Aerial crown-view tile of a tropical tree (Barro Colorado Island, Panama), acquired 20250124:
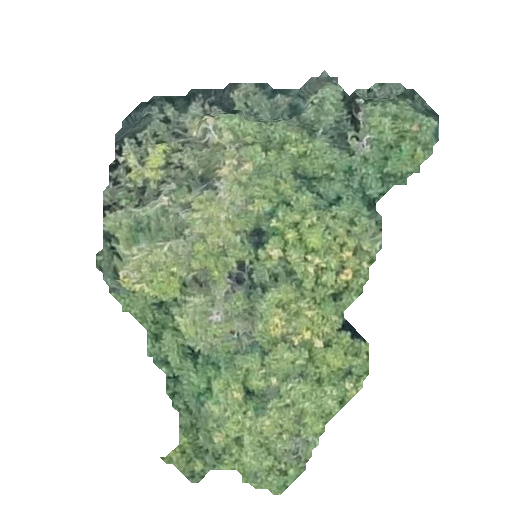
Species: Protium stevensonii
GBIF accepted scientific name: Tetragastris panamensis
Crown area: 137.881 m²